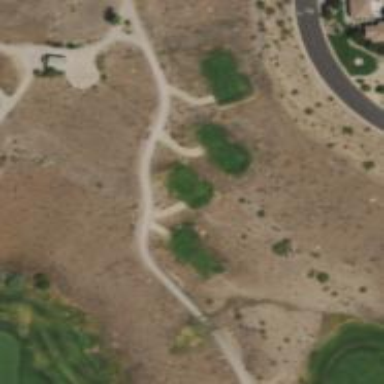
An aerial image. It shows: Service road used as golf cart path.